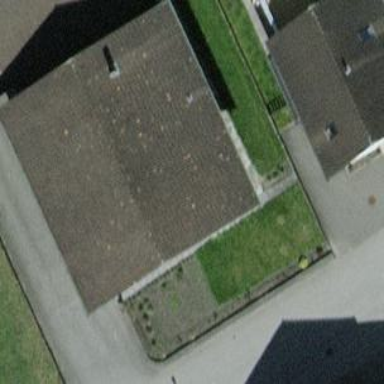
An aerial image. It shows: Semi-detached house.